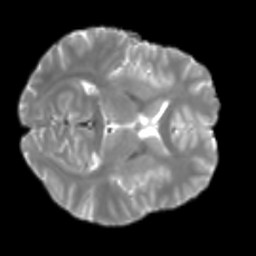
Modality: T2w
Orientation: axial
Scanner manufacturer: siemens
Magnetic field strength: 3 T
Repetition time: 4 s
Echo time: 0.0594 s